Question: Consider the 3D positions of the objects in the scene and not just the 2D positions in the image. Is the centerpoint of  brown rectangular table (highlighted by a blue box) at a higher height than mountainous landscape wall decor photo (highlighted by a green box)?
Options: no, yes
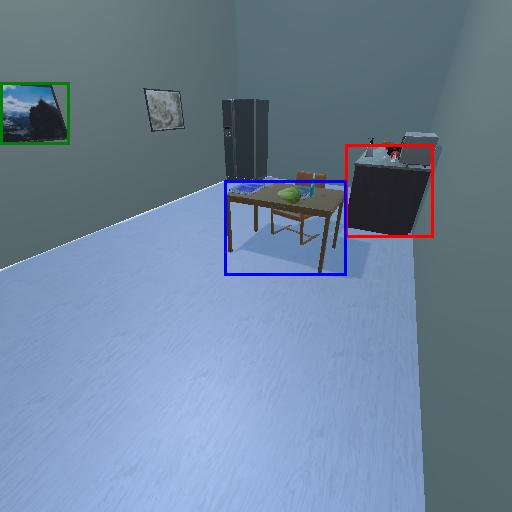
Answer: no